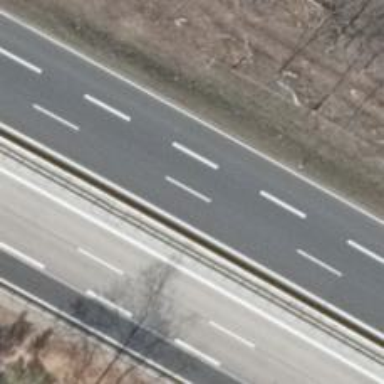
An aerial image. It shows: Asphalt motorway.